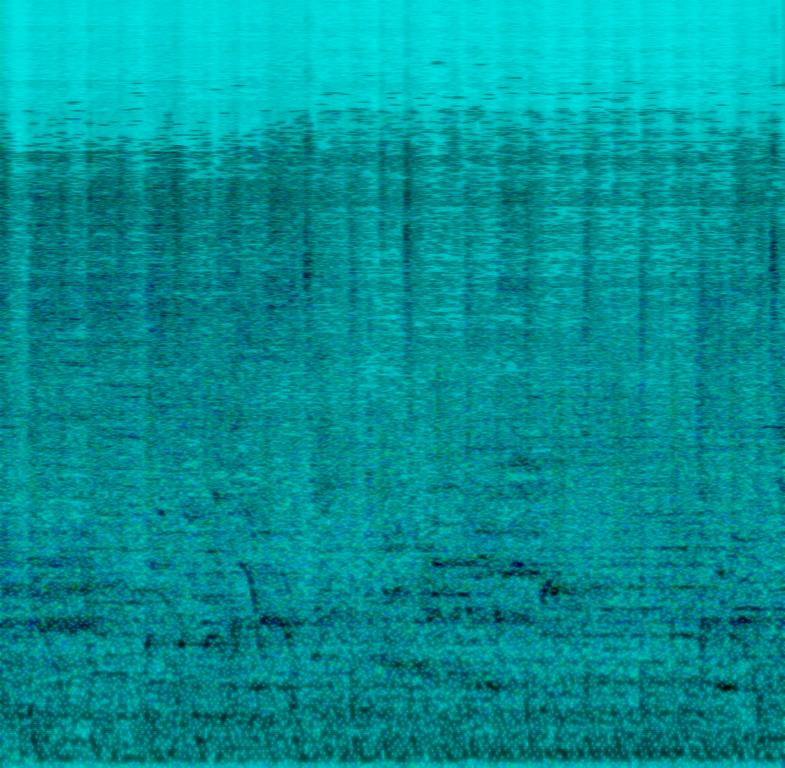
This is the live recording of a dance performance that uses a pop music piece as accompaniment. There is a male and a female vocalist singing melodically. The tune of the piece is being played by the electric guitar, the bass guitar and the synth. There is an upbeat acoustic drum beat in the rhythmic background. The audience can be heard clapping to the beat. The atmosphere is loud and lively. It could work well as the backing track in a modern dance course.